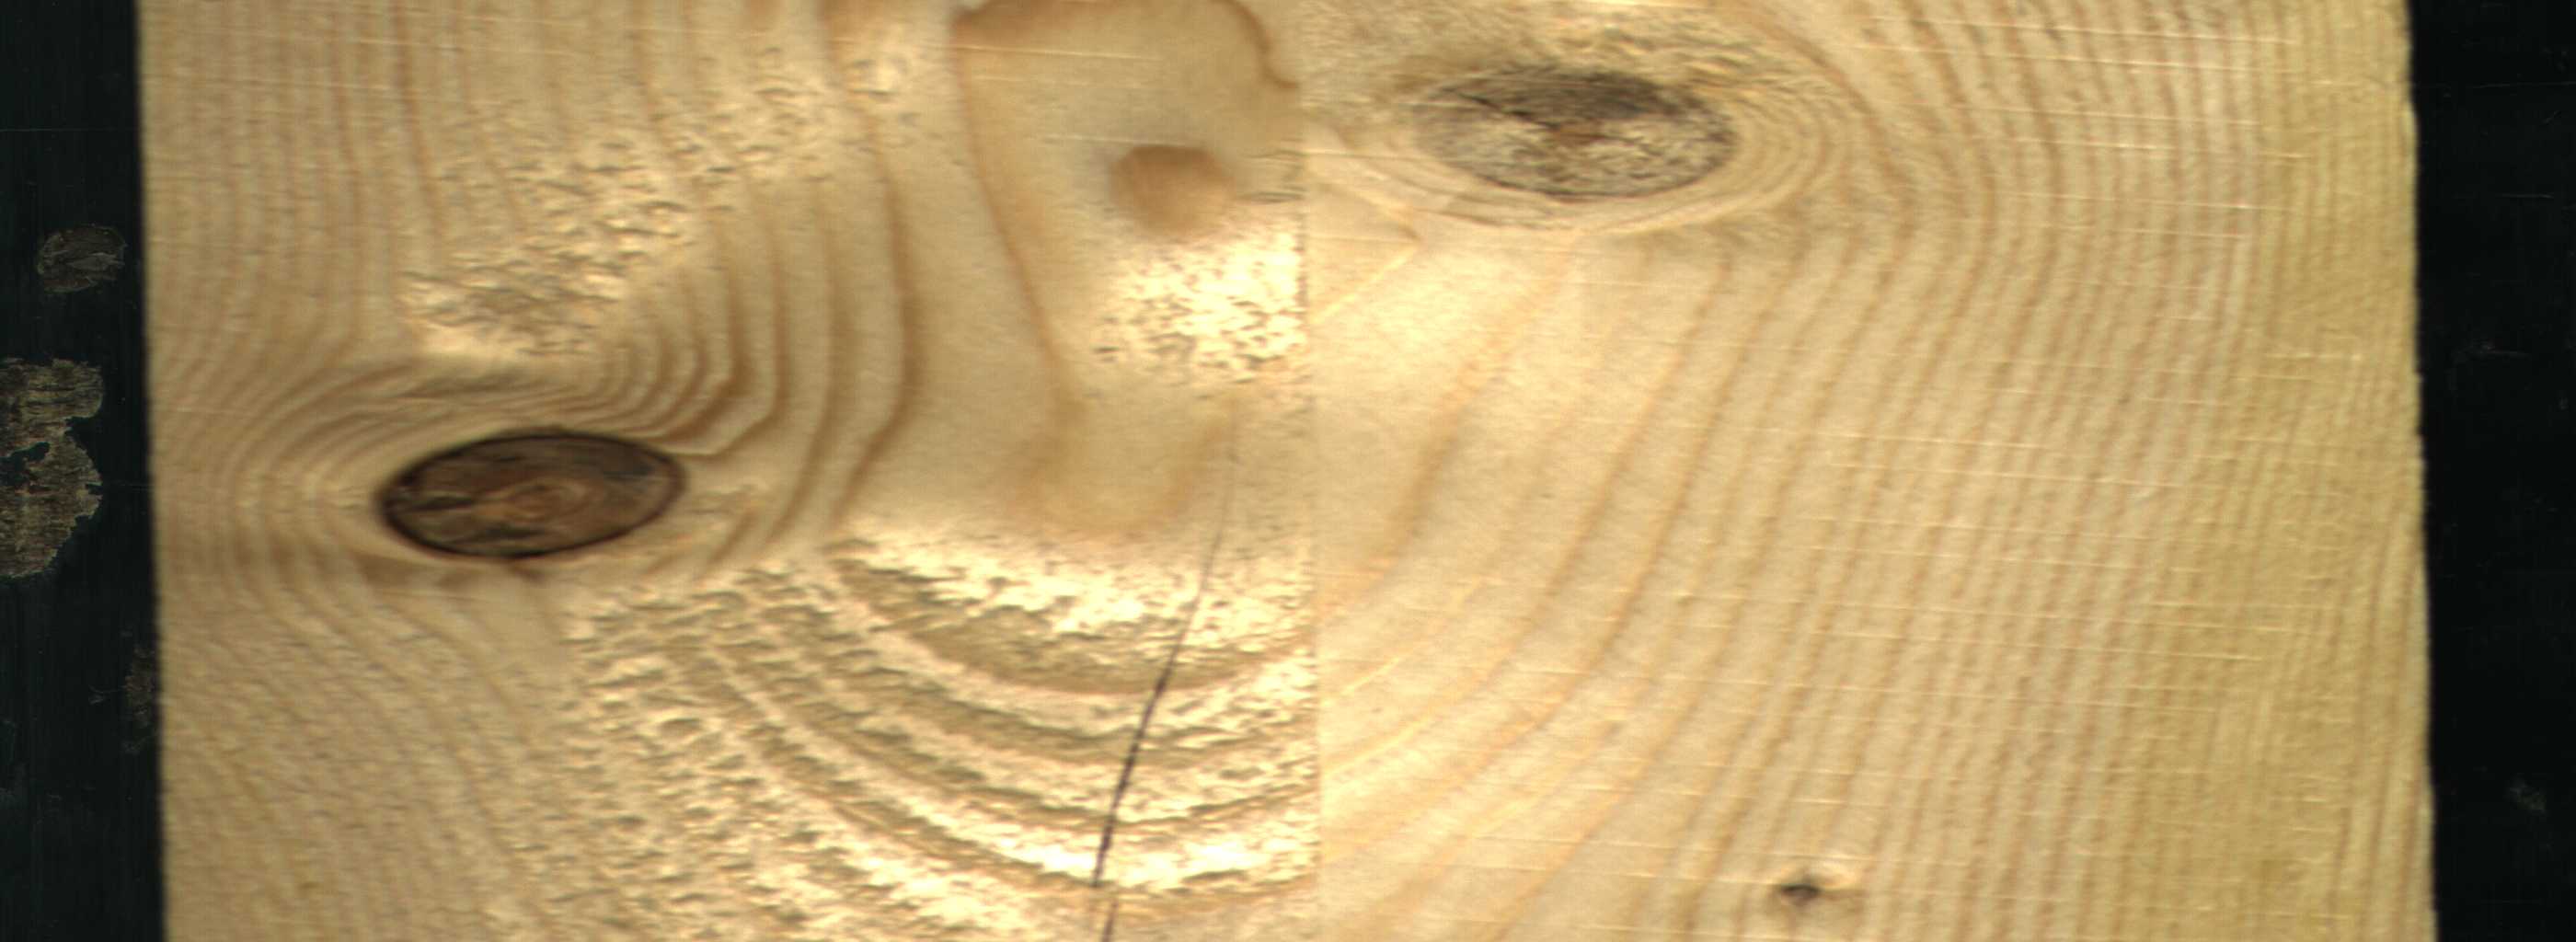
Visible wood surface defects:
Crack
Dead_Knot
Live_Knot
Live_Knot